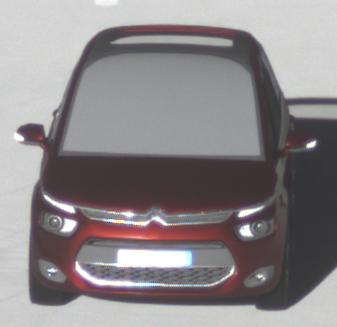
Make: Citroen
Model: Grand C4 Picasso VTi 120
Detailed model: Grand C4 Picasso (II)
Model produced from: 2013/10
Model produced until: 2015/02
Doors: 5
Color: red
Road condition: dry road
Daytime: morning or afternoon
Contrast: high contrast